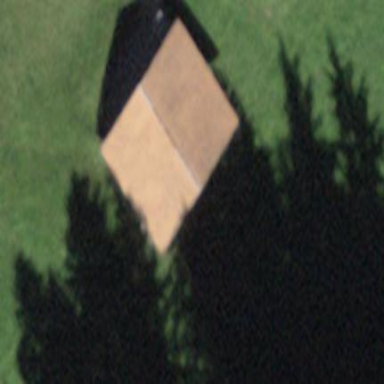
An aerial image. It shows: Barn.